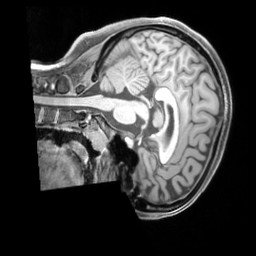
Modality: T1w
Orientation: sagittal
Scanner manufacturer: siemens
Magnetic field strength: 3 T
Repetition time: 2.3 s
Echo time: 0.00226 s